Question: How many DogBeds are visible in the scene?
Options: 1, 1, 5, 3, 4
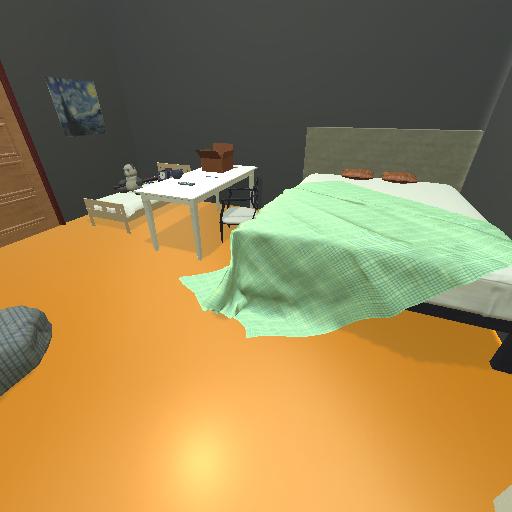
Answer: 1